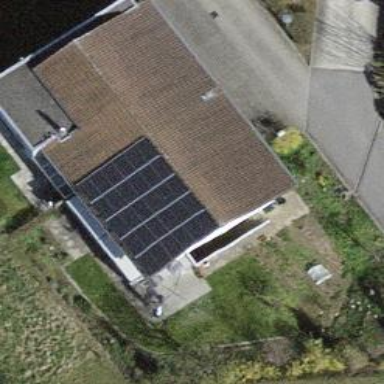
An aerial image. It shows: Solar power generator.